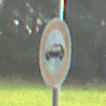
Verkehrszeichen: VerbotPersonenkraftwagen
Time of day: SunriseSunset
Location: Outdoor (Nature)
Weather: PartlyCloudy
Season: NotSpecified
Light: Natural